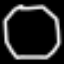
Label: octagon